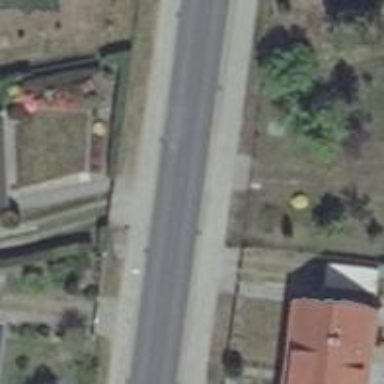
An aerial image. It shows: Secondary road with asphalt surface. There are sidewalks on both sides of the road. The area is agricultural and suitable for tourist buses.